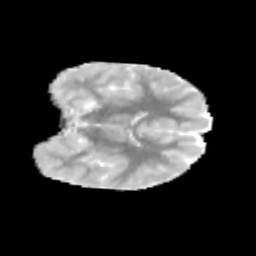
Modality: MD
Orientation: coronal
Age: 8
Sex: female
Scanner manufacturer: siemens
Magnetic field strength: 3 T
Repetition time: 3.8 s
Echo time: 0.07 s